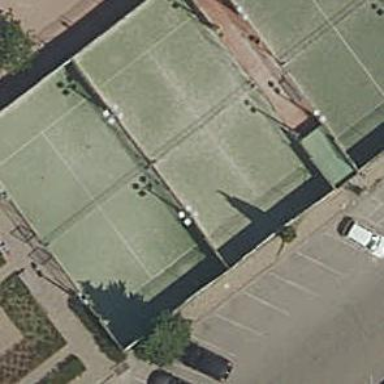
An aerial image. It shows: Tennis court on pitch.